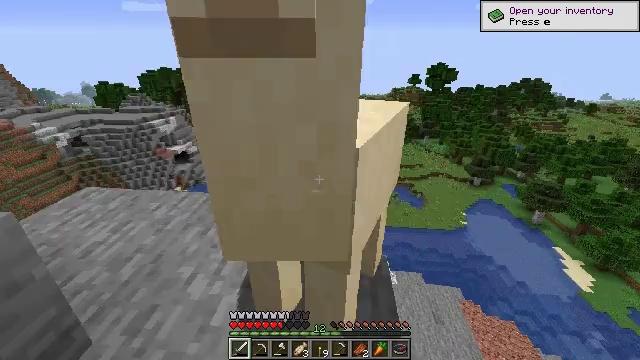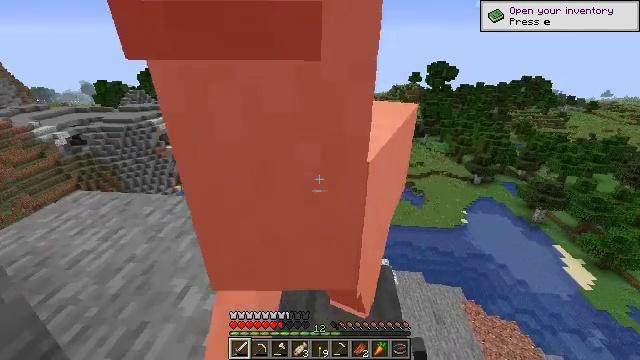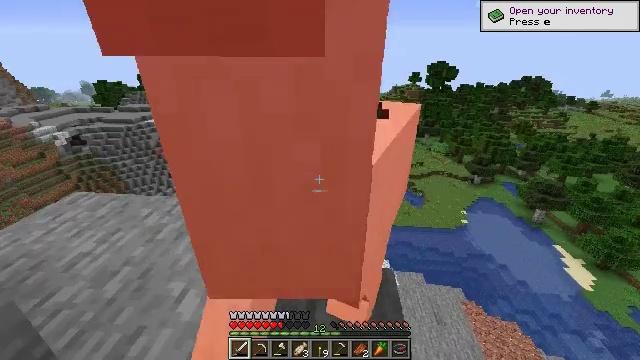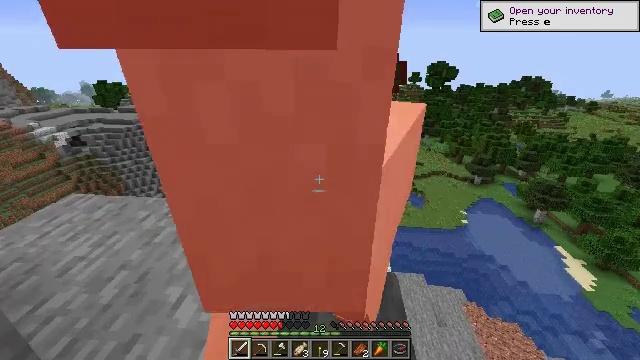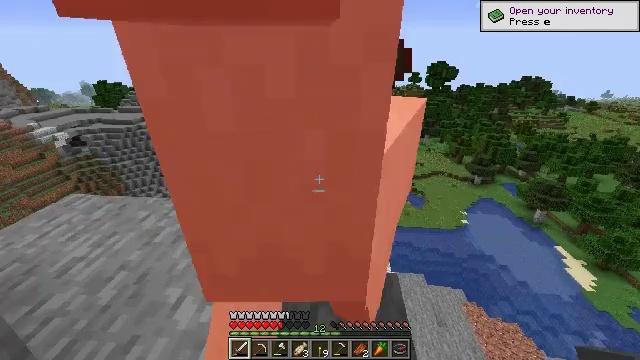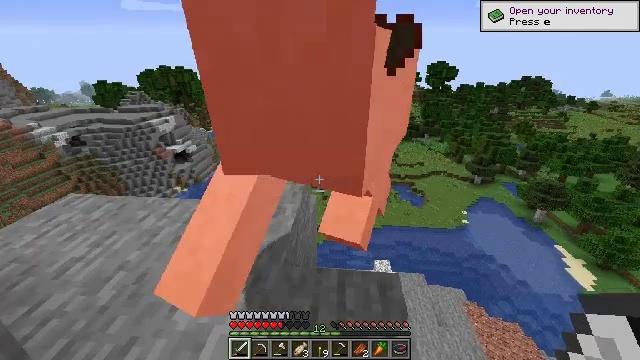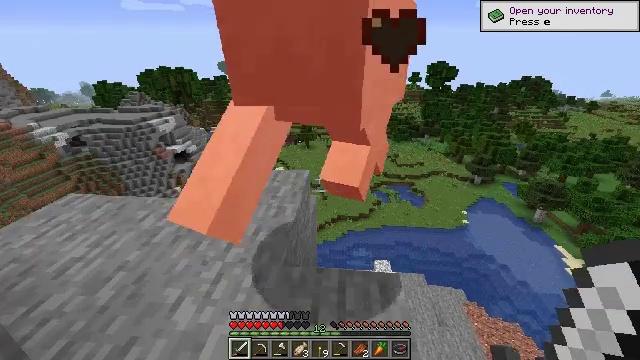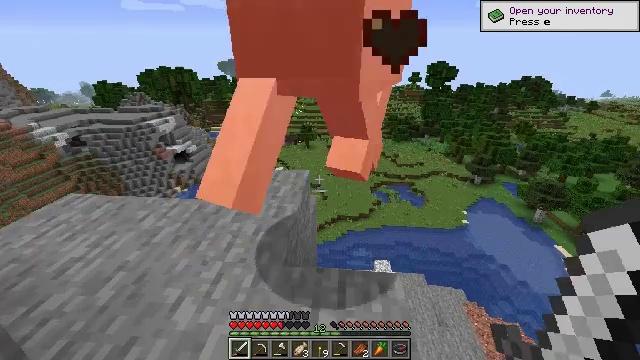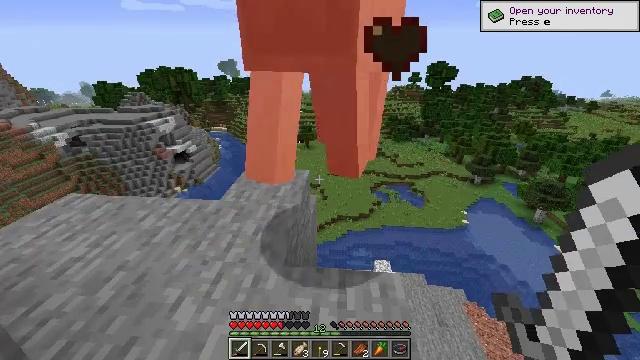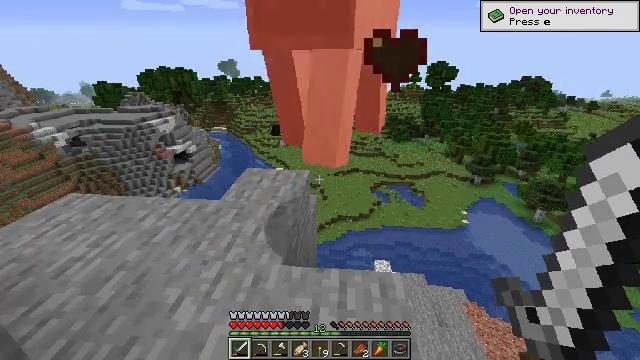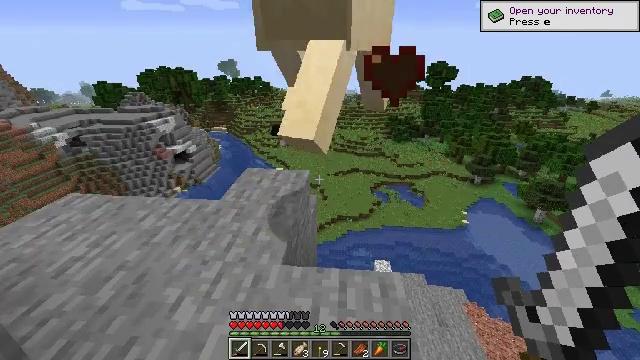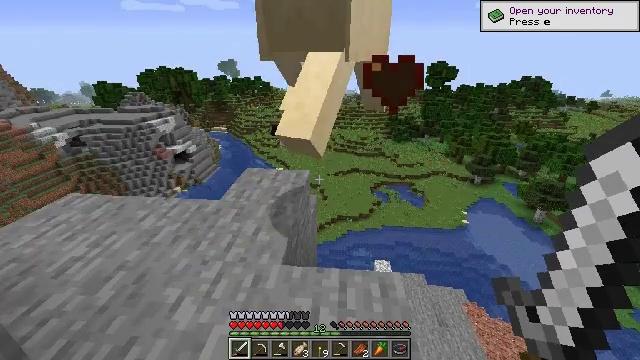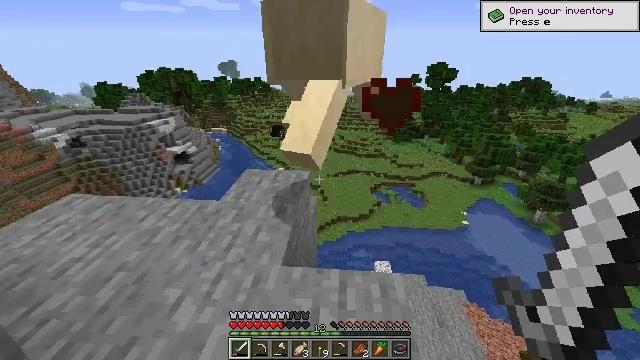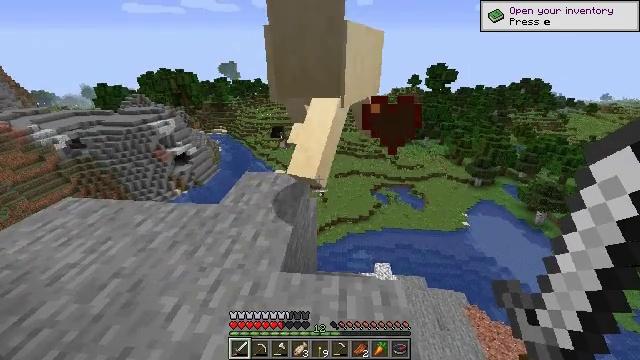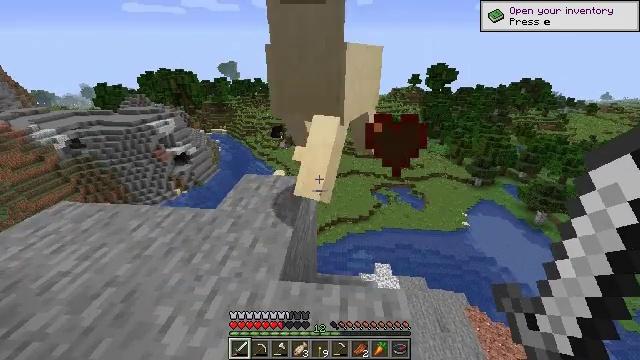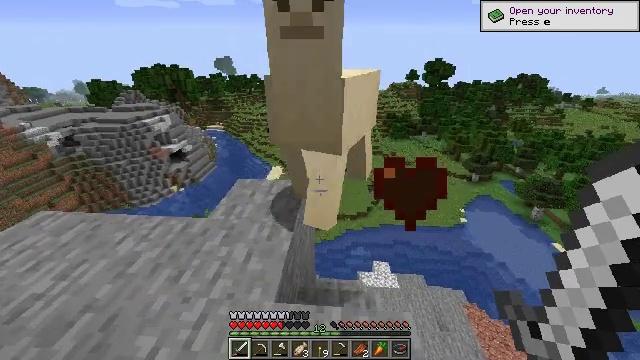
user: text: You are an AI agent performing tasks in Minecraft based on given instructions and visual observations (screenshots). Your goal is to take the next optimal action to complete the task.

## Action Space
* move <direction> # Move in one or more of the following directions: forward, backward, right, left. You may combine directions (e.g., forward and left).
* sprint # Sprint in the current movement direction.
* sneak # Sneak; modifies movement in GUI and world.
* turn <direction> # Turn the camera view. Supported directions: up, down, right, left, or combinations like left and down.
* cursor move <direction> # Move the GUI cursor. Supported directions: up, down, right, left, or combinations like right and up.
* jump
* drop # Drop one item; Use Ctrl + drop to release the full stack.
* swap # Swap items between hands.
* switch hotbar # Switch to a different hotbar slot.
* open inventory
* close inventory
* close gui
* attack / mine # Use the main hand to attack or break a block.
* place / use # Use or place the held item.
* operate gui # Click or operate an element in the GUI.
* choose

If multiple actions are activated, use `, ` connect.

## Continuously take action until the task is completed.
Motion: motion action
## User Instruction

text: Kill the llama.
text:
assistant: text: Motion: attack / mine
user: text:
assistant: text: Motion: attack / mine
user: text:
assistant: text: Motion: attack / mine
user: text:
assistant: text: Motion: attack / mine
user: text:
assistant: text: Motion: attack / mine
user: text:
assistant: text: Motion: attack / mine
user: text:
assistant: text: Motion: attack / mine
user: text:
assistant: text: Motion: attack / mine
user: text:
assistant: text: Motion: attack / mine
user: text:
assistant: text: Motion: attack / mine
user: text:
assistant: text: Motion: attack / mine
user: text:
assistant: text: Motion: no_op
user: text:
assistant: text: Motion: move forward
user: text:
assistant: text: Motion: move forward
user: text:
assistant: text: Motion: move forward
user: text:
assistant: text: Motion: move forward, turn down
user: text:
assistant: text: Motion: move forward, turn down
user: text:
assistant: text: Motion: move forward, turn down
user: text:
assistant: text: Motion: move forward, turn down
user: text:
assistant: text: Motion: move forward, turn right and down, attack / mine
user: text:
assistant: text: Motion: move forward, turn right and down, attack / mine
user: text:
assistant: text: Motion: move forward, attack / mine
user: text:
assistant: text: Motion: attack / mine
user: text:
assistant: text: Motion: turn up, attack / mine
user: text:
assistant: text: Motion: attack / mine